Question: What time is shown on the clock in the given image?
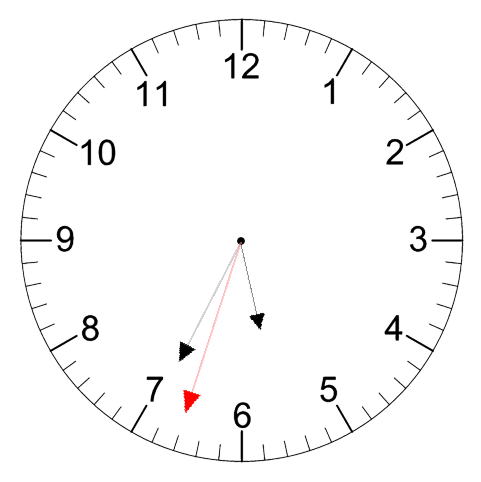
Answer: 05:34:33